Question: I wanted to know how to make a content pane similar to the one shown below. I'm downloading info from an online database and want to display it nicely with a username, date, and text. How to I accomplish this? Thanks for the help!

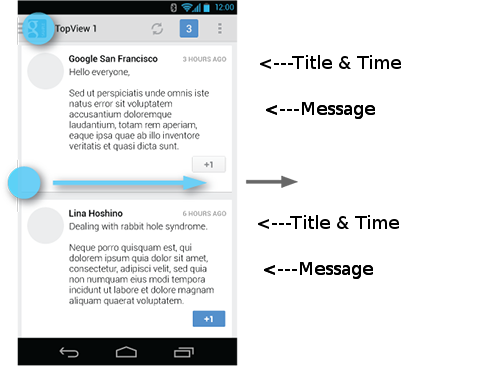
Answer: If you want to achieve this by costuming a list view <URL>.
The UI you referring is <URL> library for similar behavior.